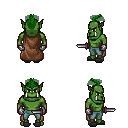
a pixel art fantasy rpg character, male body template, orc, green skin, brown cape, teal pants, green short mohawk hairstyle, metal gloves, gray slippers, dagger, four views (front, back, left, right), 2x2 character sprite sheet, small pixel art, hard edges, no anti-aliasing